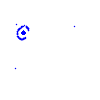
Particle: proton